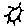
Label: sun